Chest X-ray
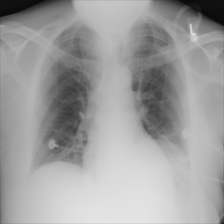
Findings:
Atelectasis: positive
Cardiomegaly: negative
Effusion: negative
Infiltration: negative
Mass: negative
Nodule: negative
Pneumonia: negative
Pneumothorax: negative
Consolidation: negative
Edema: negative
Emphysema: negative
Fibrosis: negative
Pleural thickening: negative
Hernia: negative